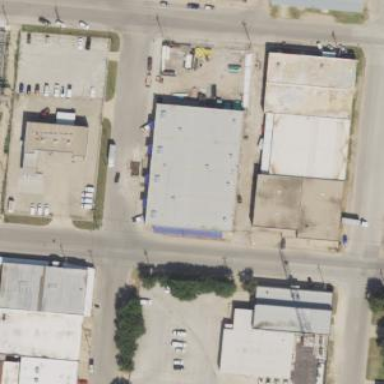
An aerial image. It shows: Commercial building.